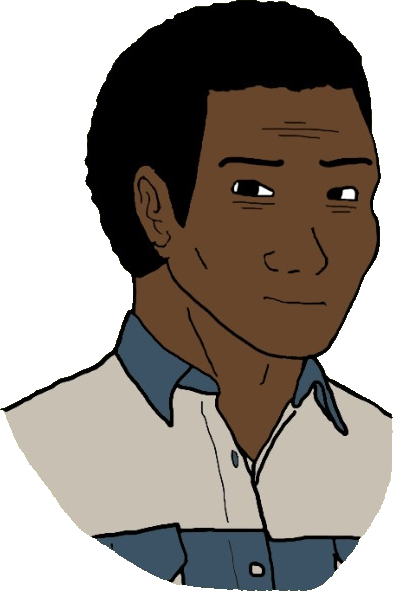
Label: 5_Blackjak